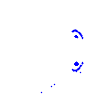
Particle: electron